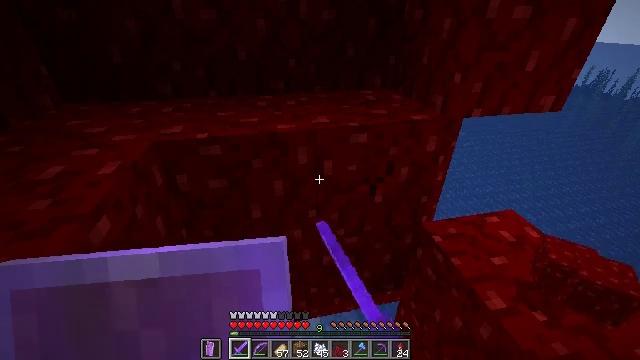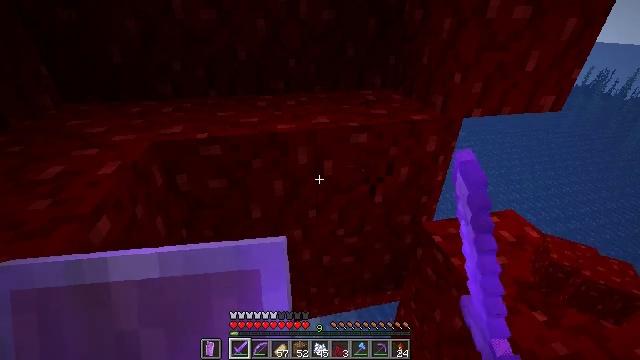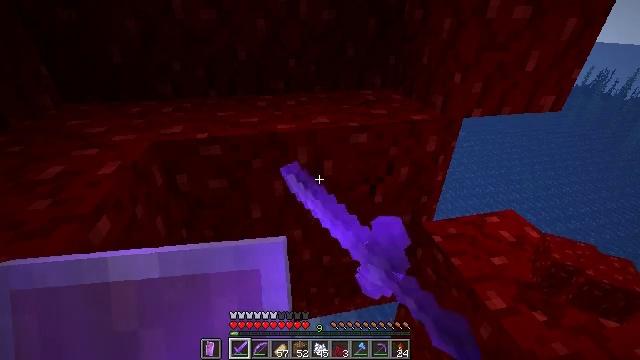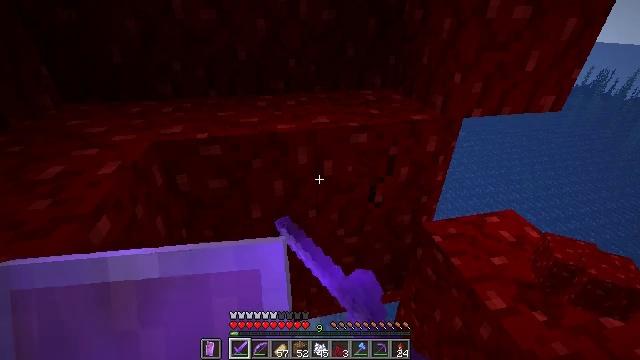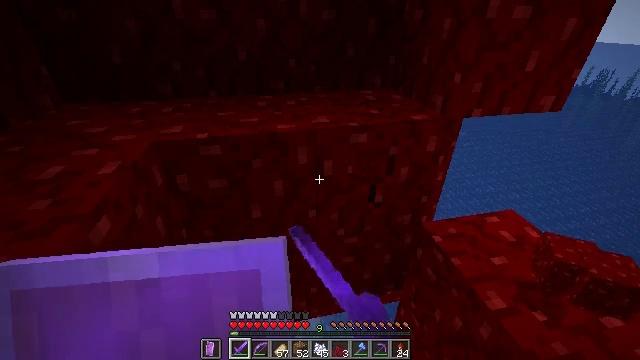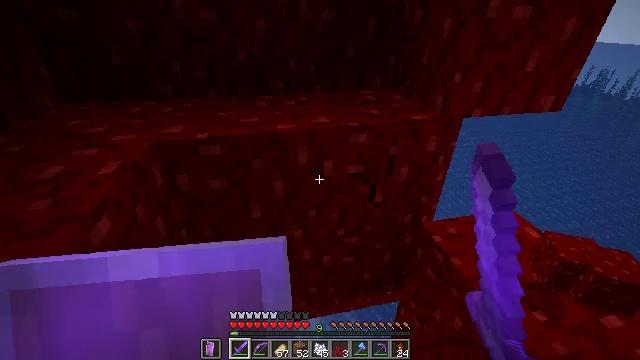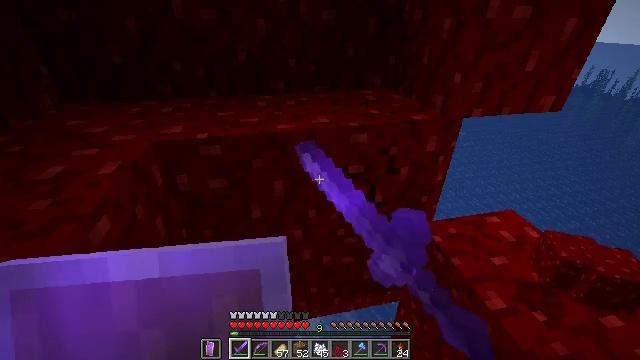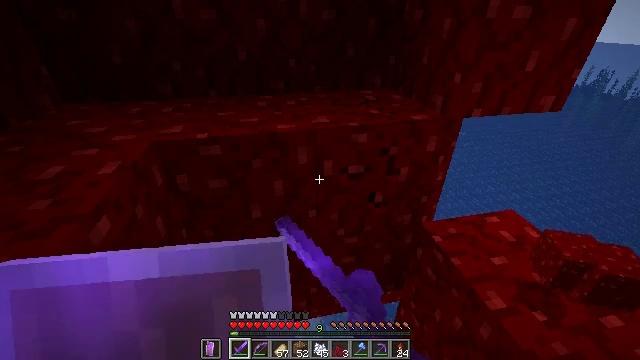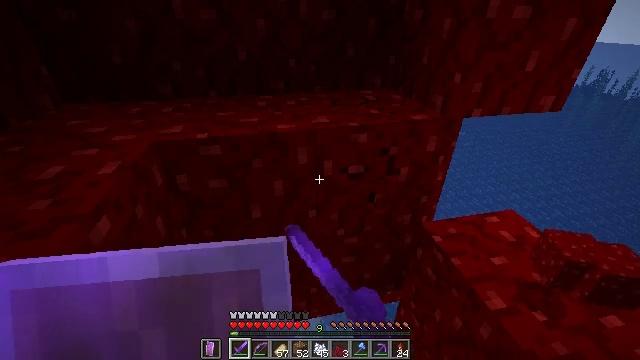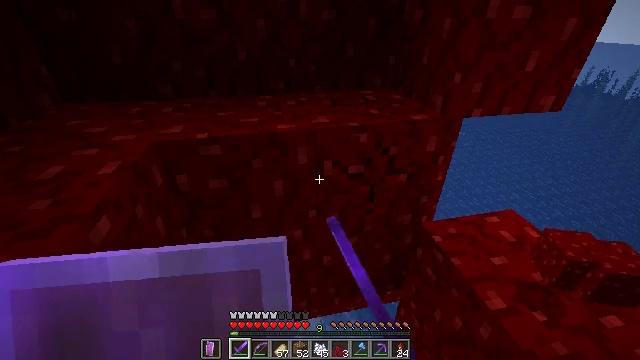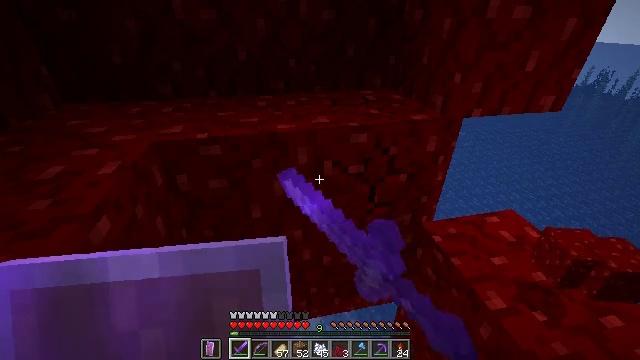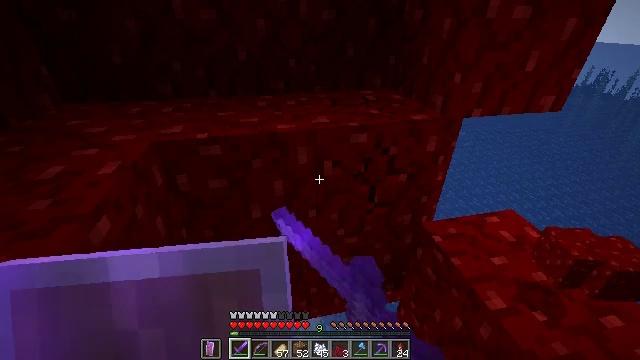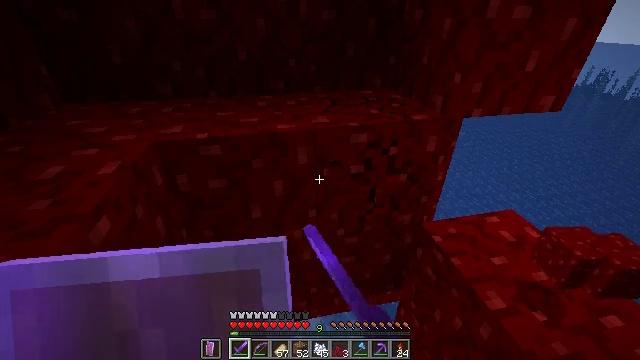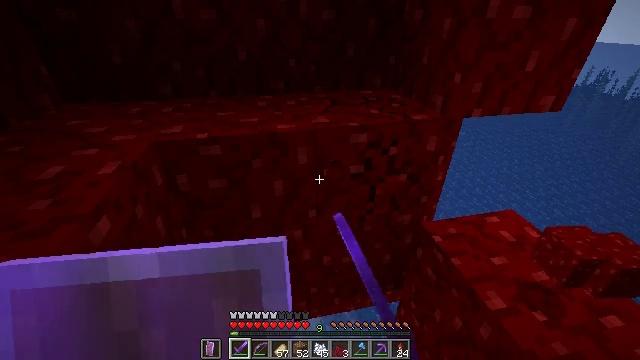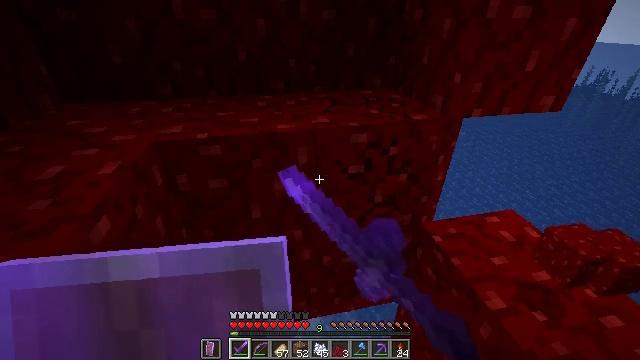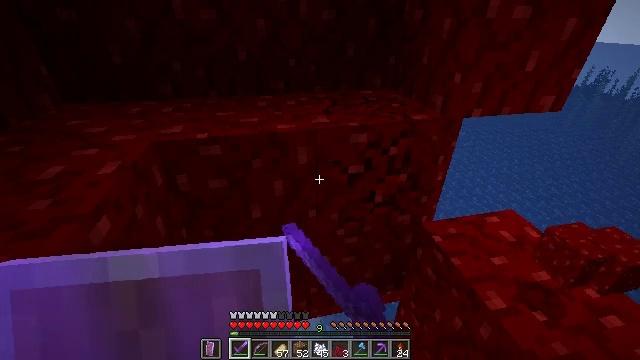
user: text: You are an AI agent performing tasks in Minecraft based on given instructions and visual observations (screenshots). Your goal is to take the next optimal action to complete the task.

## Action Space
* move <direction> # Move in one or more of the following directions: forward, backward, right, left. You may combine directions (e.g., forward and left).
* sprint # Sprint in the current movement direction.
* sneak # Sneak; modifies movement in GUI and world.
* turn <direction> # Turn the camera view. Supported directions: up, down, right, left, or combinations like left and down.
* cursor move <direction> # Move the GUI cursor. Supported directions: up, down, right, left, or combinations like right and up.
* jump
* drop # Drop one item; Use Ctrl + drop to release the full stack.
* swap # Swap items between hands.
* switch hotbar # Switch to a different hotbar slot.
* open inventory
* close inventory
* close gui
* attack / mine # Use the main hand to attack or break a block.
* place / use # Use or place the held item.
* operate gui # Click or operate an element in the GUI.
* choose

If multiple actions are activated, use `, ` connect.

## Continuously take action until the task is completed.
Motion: motion action
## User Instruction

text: Collect the nether wart block for decoration.
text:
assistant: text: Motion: attack / mine
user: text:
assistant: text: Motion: attack / mine
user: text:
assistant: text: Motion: attack / mine
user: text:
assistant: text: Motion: attack / mine
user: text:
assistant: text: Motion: attack / mine
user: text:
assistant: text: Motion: attack / mine
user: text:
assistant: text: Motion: attack / mine
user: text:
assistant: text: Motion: attack / mine
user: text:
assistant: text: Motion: attack / mine
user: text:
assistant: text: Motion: attack / mine
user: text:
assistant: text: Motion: attack / mine
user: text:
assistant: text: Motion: attack / mine
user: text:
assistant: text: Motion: attack / mine
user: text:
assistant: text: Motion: attack / mine
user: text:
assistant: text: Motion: attack / mine
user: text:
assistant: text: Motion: attack / mine
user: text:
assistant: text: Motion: attack / mine
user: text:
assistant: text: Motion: attack / mine
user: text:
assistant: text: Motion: attack / mine
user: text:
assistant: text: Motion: attack / mine
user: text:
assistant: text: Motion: attack / mine
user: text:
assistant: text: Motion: attack / mine
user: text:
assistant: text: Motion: attack / mine
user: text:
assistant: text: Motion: attack / mine
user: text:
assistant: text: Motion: attack / mine
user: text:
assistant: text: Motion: attack / mine
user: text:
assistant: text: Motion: attack / mine
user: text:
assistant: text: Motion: attack / mine
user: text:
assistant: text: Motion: attack / mine
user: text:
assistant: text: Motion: attack / mine